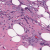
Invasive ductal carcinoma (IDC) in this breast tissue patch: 1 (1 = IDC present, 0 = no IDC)